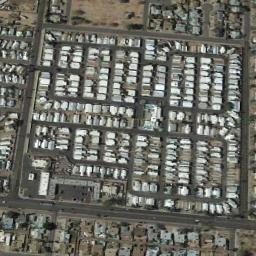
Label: mobile_home_park